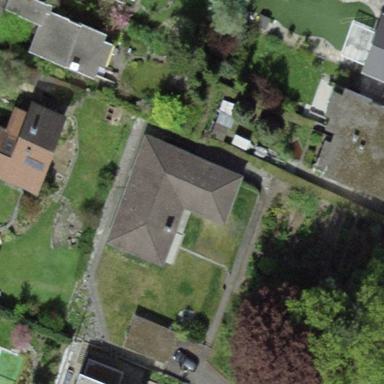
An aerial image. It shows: Detached building.